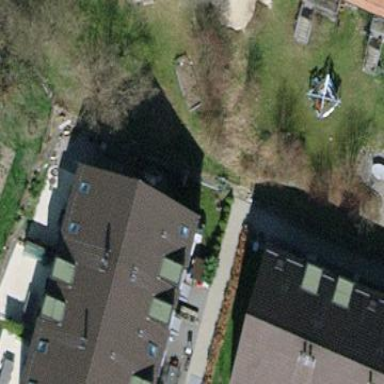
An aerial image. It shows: Building with tile roof.